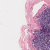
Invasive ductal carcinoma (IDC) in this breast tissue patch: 0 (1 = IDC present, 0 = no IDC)